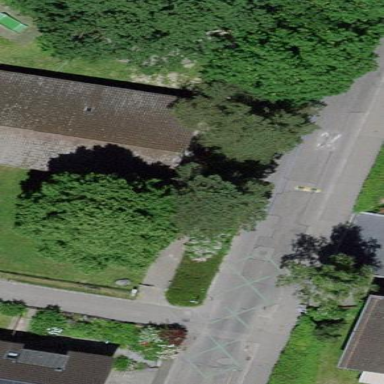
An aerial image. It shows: Kindergarten building.